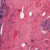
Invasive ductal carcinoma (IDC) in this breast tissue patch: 0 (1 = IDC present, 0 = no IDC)